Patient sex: M
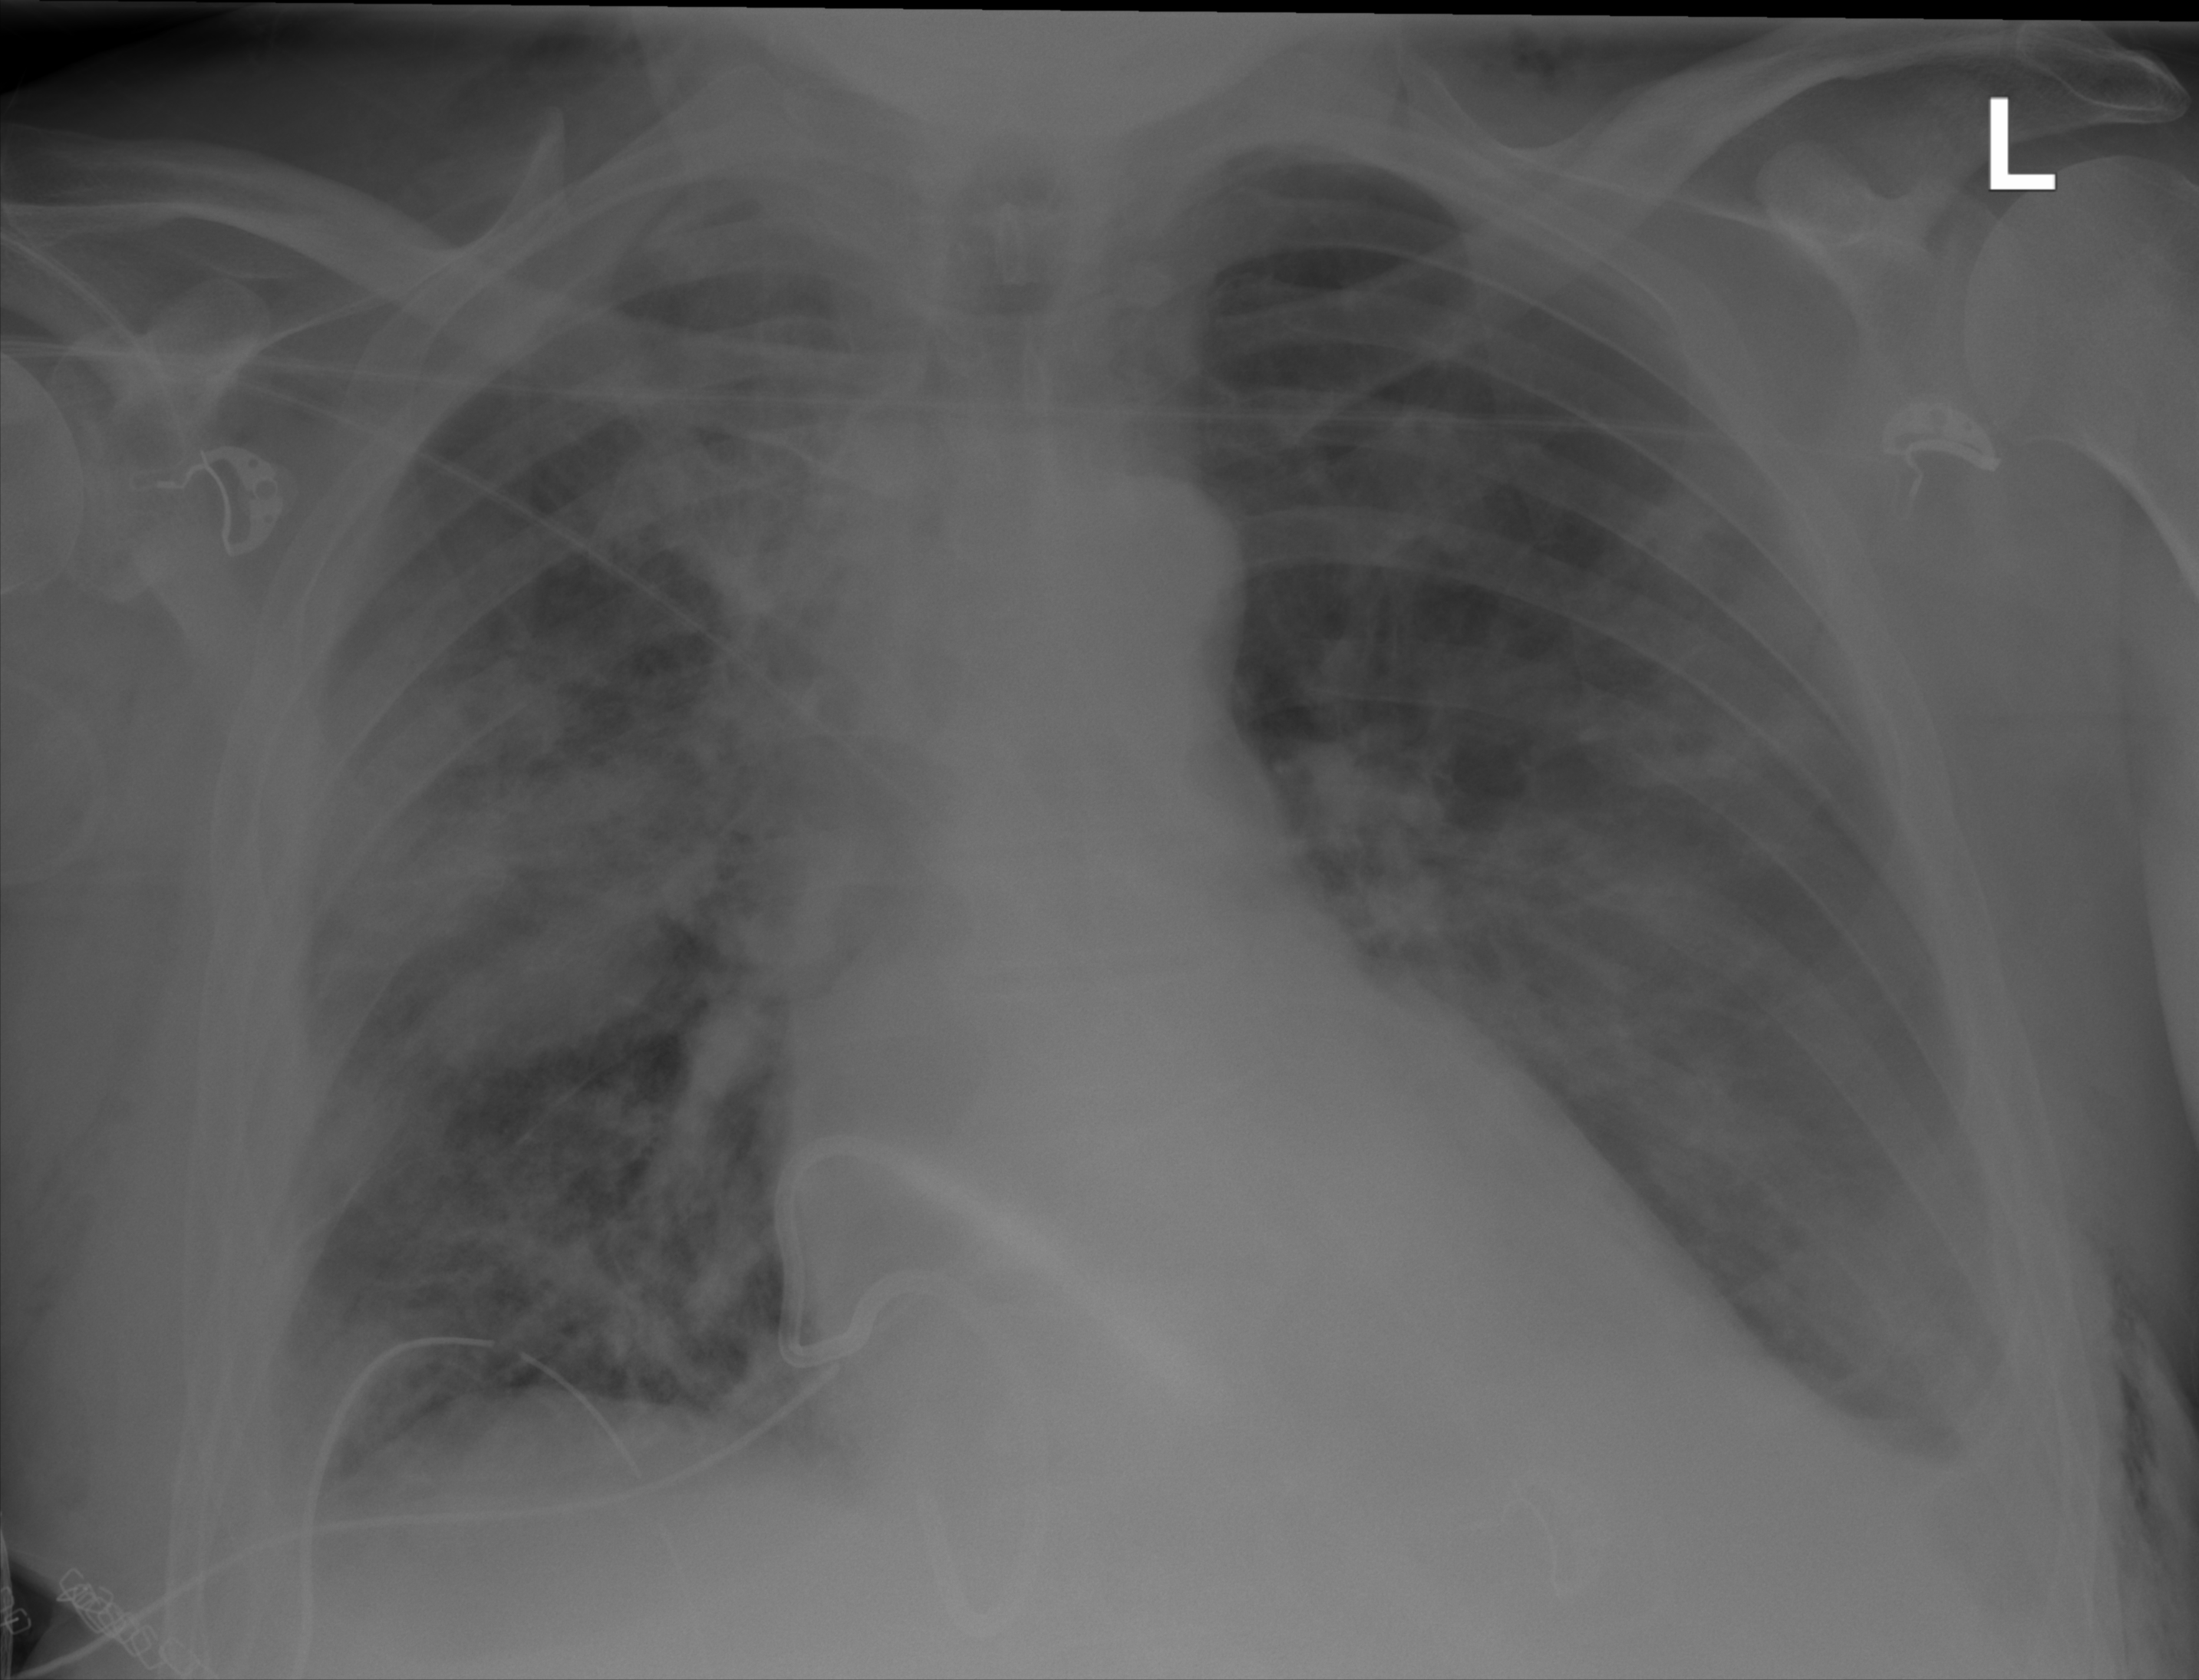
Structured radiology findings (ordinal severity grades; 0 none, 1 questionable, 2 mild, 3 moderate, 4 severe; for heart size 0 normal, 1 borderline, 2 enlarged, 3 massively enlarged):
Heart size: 1
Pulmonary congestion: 0
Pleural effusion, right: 2
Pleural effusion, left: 2
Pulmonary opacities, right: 3
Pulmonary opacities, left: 2
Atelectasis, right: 3
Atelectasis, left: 2